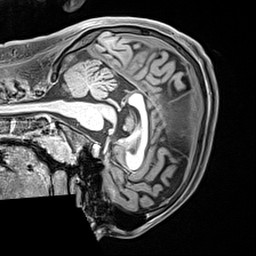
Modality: T1w
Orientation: sagittal
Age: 21
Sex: male
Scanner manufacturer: siemens
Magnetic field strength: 3 T
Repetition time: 2.4 s
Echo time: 0.00217 s